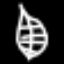
Label: leaf